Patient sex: M
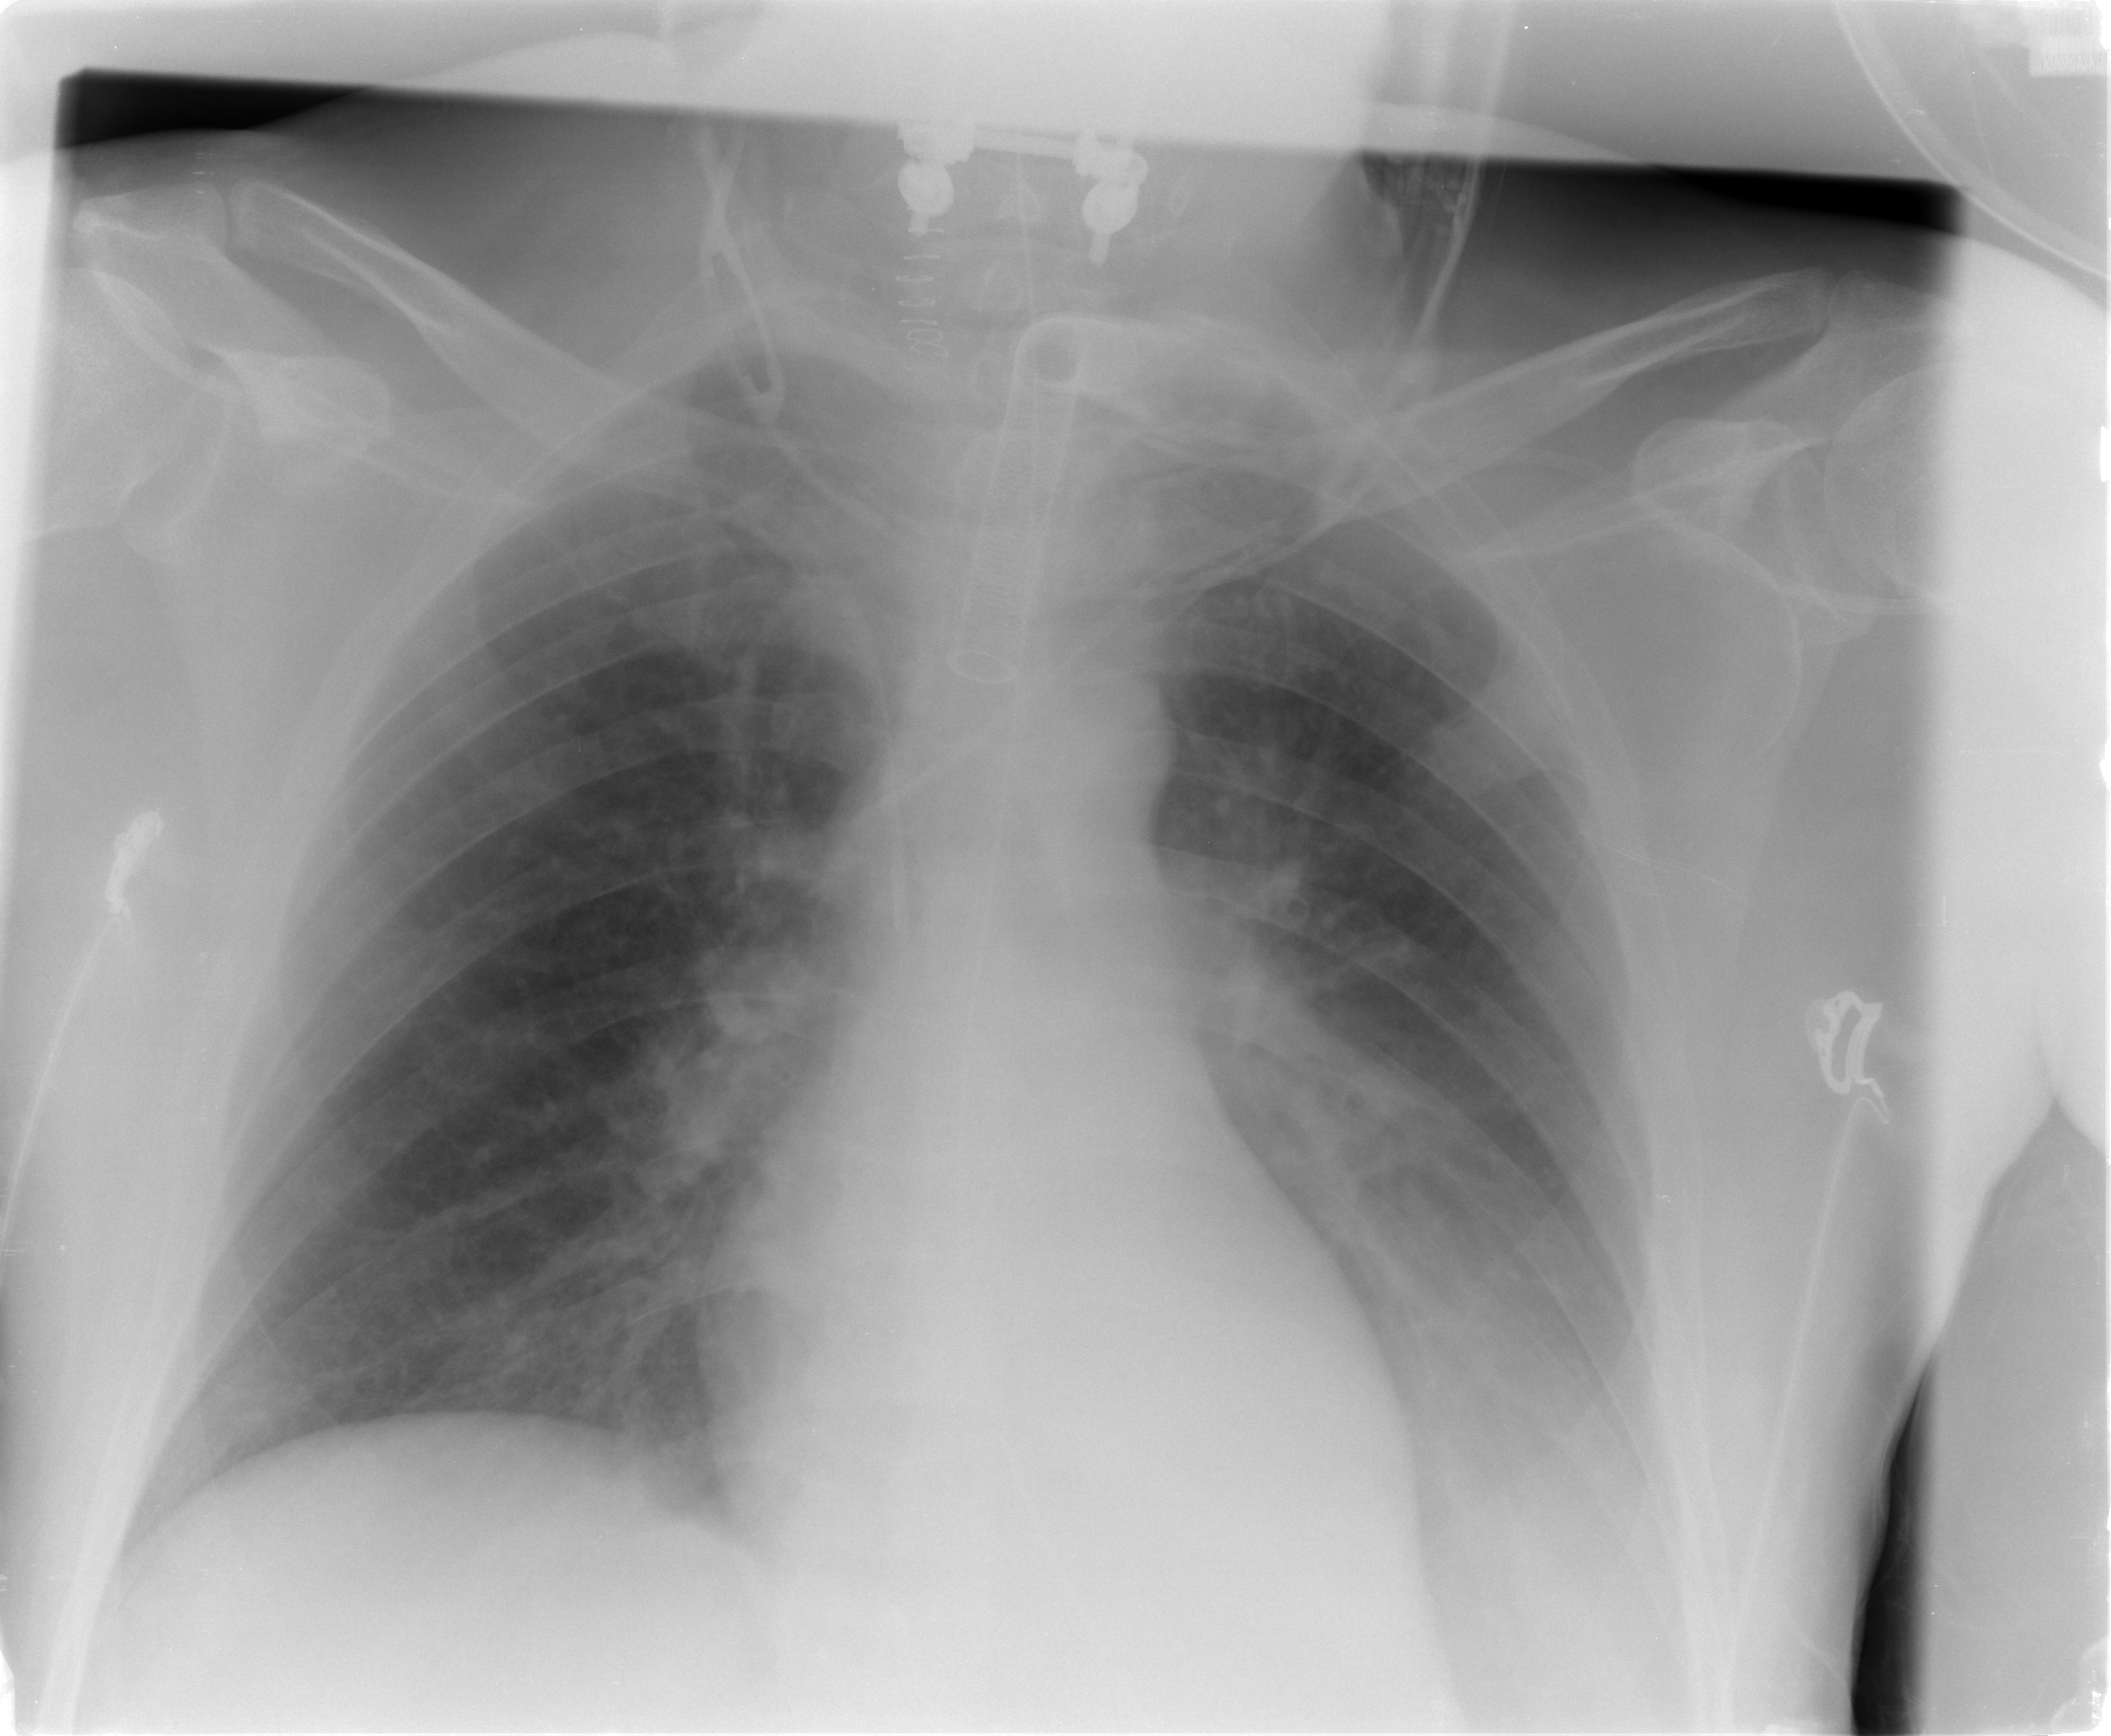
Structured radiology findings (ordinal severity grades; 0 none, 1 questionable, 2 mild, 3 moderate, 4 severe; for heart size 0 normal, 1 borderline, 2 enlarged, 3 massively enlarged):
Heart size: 0
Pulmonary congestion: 0
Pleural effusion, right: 0
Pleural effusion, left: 3
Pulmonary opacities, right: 0
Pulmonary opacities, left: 1
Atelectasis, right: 0
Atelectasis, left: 3